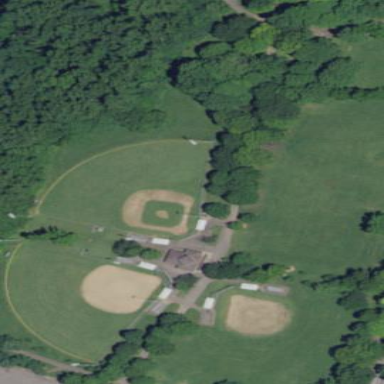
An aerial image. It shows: Baseball pitch for leisure and sports activities.